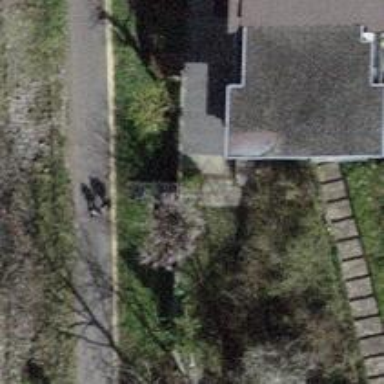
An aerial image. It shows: Metal steps along the road.